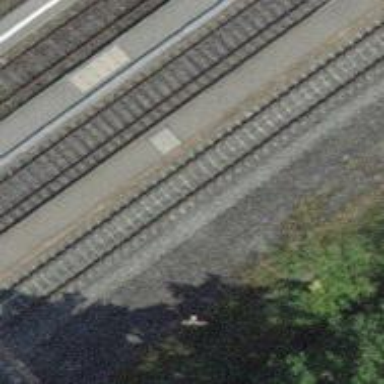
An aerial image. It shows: Railway stop with public transport stop position.